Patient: sex F, age 54
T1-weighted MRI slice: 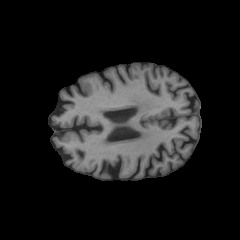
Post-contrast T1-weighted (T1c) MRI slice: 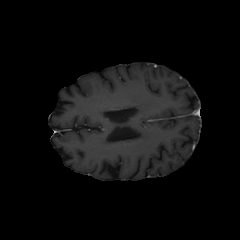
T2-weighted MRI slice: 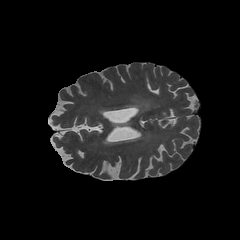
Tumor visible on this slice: yes
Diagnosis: Glioblastoma, IDH-wildtype
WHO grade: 4